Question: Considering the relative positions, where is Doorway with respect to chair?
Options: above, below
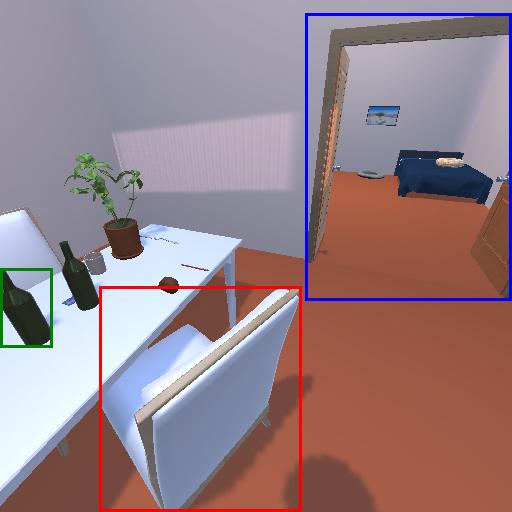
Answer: above